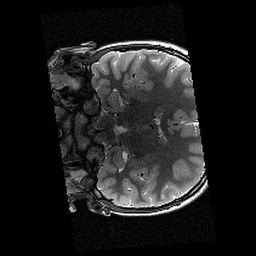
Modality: T2w
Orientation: coronal
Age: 11
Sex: female
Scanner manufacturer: siemens
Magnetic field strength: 3 T
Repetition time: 9.23 s
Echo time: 0.067 s